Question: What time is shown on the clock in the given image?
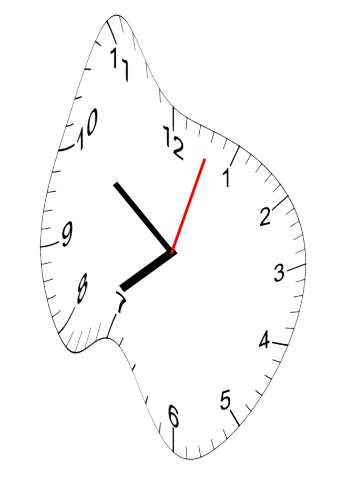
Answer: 07:51:03